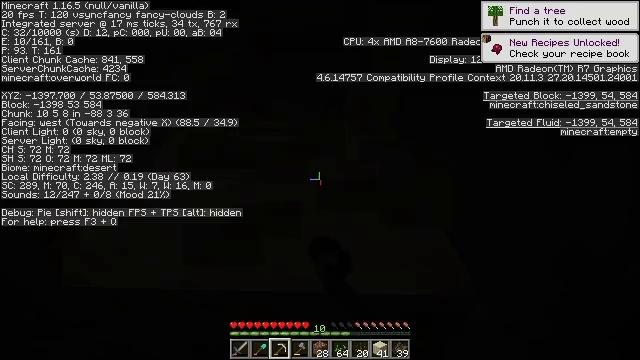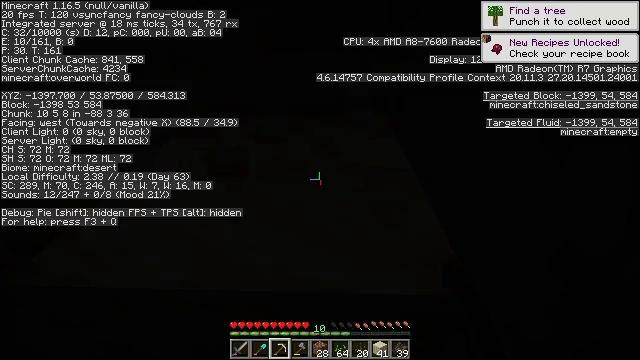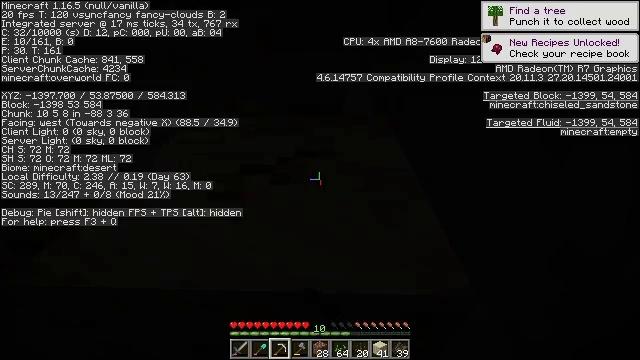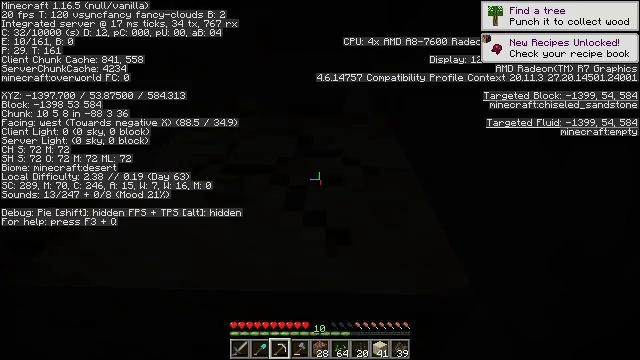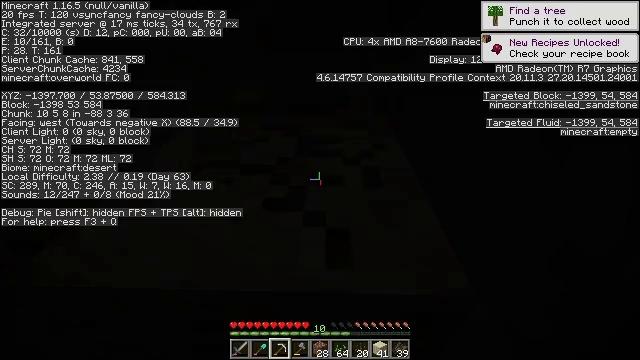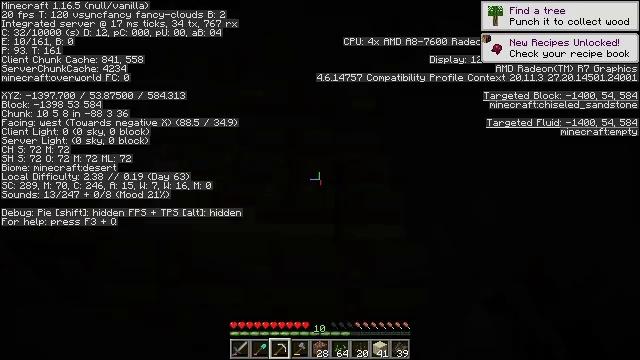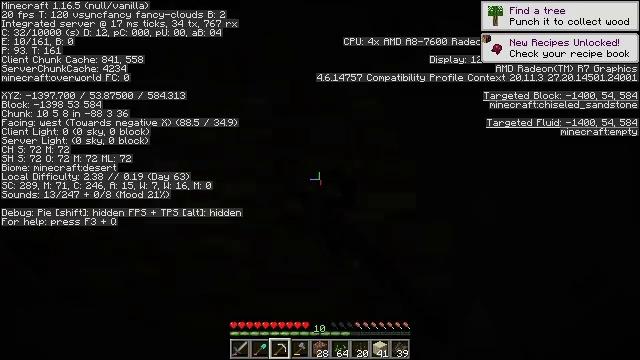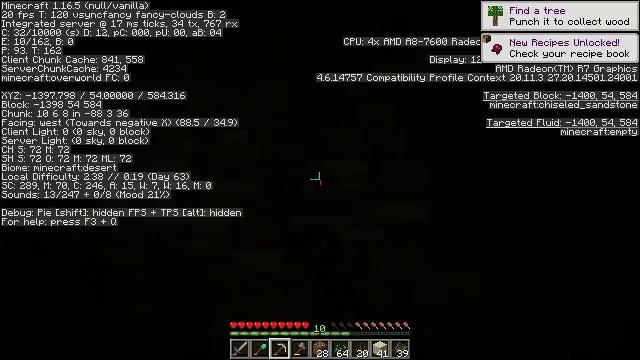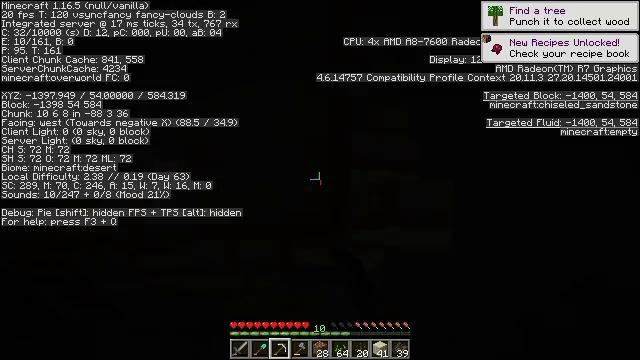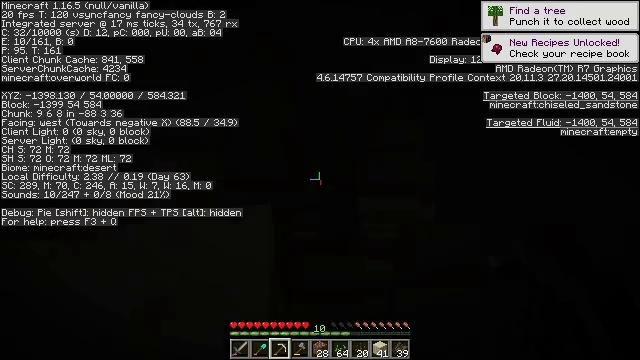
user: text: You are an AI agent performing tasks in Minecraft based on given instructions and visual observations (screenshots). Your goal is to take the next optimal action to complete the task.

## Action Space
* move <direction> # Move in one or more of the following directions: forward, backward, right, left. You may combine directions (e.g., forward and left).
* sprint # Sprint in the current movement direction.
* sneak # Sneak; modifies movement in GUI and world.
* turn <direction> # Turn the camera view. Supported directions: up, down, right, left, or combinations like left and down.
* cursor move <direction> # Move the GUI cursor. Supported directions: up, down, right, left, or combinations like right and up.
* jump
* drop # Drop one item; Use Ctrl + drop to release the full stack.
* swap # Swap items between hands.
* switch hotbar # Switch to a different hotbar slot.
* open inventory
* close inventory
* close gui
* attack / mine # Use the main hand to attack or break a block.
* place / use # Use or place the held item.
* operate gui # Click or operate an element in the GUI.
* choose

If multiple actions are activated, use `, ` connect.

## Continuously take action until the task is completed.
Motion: motion action
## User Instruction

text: Collect chiseled sandstone from an ancient structure.
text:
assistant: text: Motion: attack / mine
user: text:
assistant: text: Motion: attack / mine
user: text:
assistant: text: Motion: attack / mine
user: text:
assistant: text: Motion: attack / mine
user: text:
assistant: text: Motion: attack / mine
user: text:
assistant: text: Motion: attack / mine
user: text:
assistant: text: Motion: move forward, attack / mine
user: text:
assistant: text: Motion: move forward, attack / mine
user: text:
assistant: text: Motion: move forward, attack / mine
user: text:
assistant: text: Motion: attack / mine